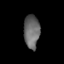
Tissue: skin
Cell type: Fibroblasts
Senescence score: 0.754
Nuclear area (px): 513
Mean DAPI intensity: 105.084